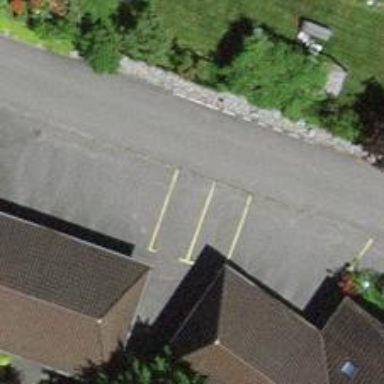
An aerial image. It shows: Footway along the road.